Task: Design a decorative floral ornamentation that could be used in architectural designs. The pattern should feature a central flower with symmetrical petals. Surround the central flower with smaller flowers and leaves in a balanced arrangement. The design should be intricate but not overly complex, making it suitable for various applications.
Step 272:
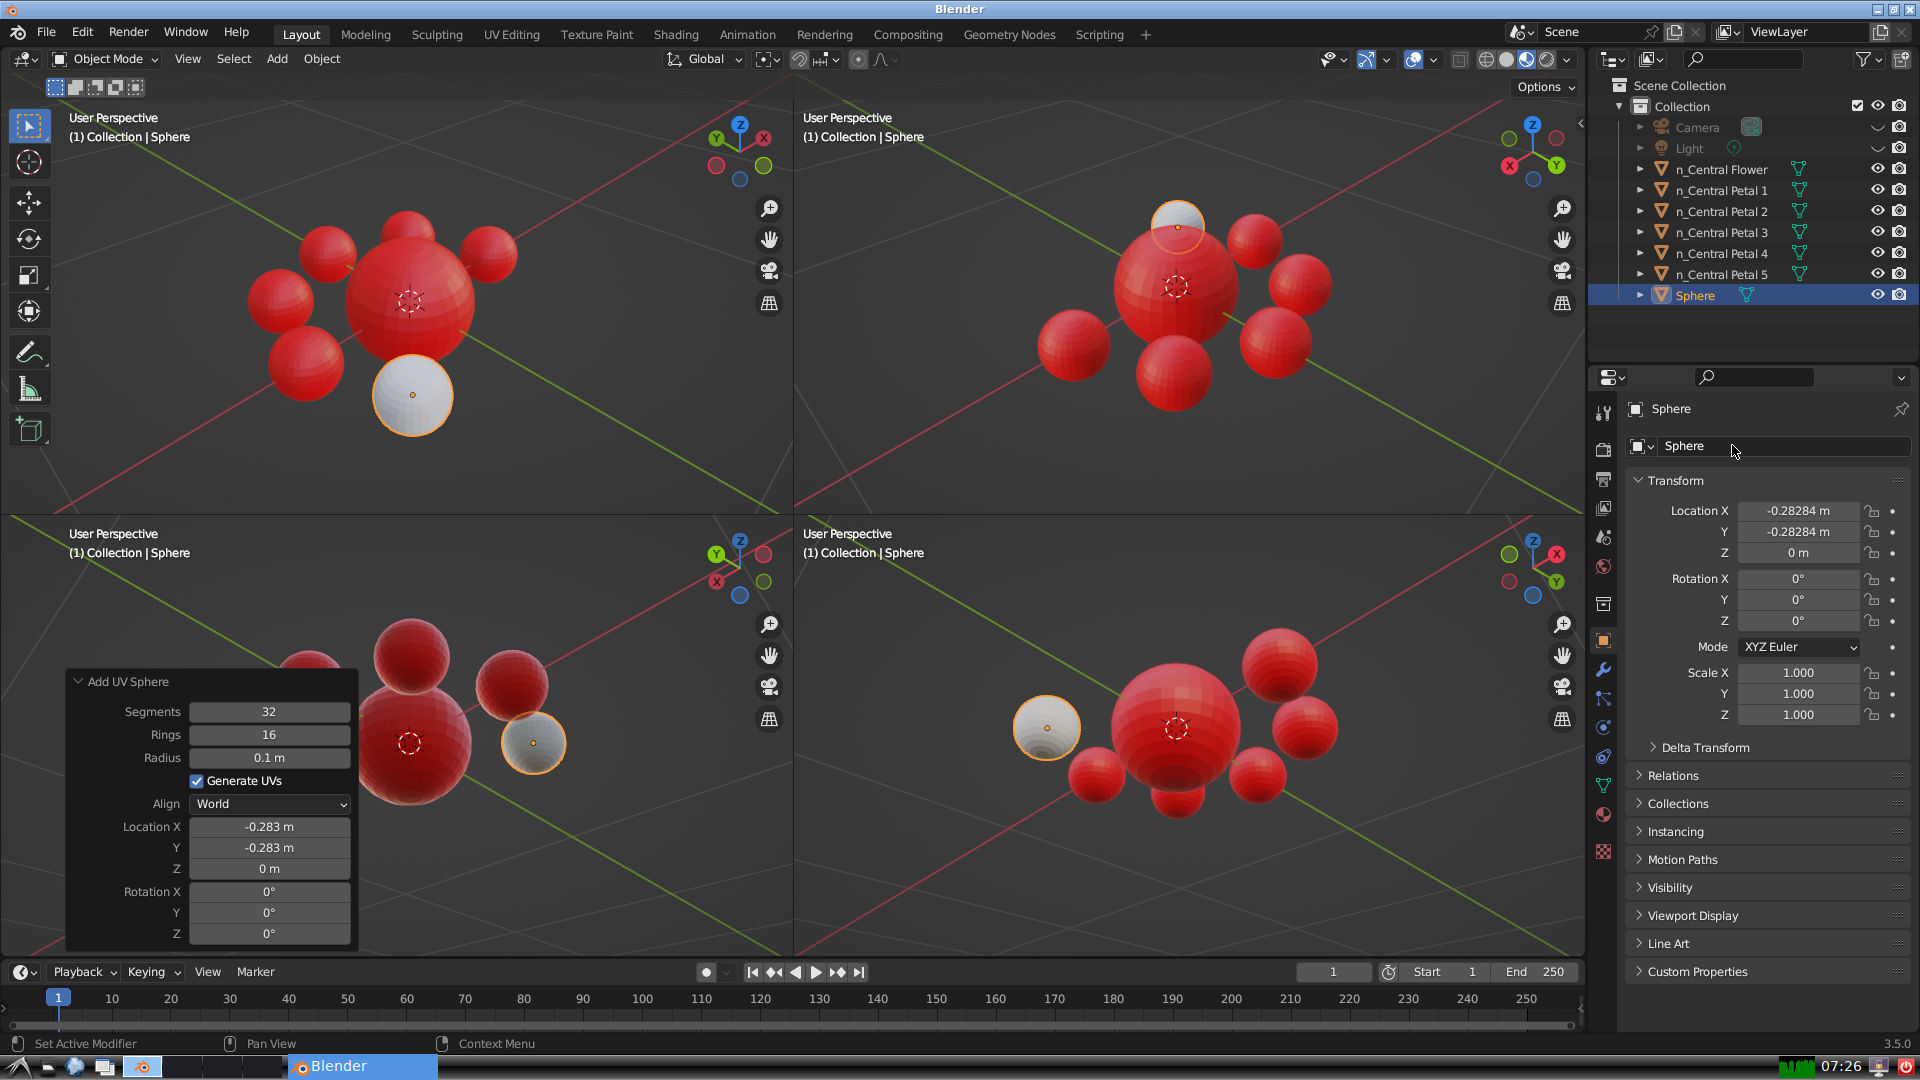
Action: click: no